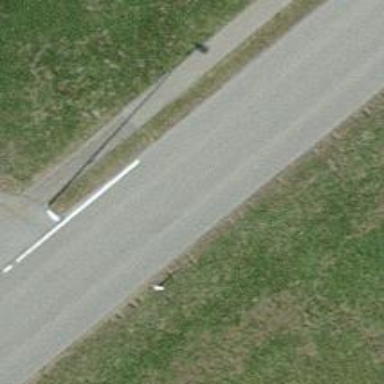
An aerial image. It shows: Tertiary road.